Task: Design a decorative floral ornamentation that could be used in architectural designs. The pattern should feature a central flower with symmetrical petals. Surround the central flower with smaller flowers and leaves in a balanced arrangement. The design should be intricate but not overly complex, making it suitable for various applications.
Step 1622:
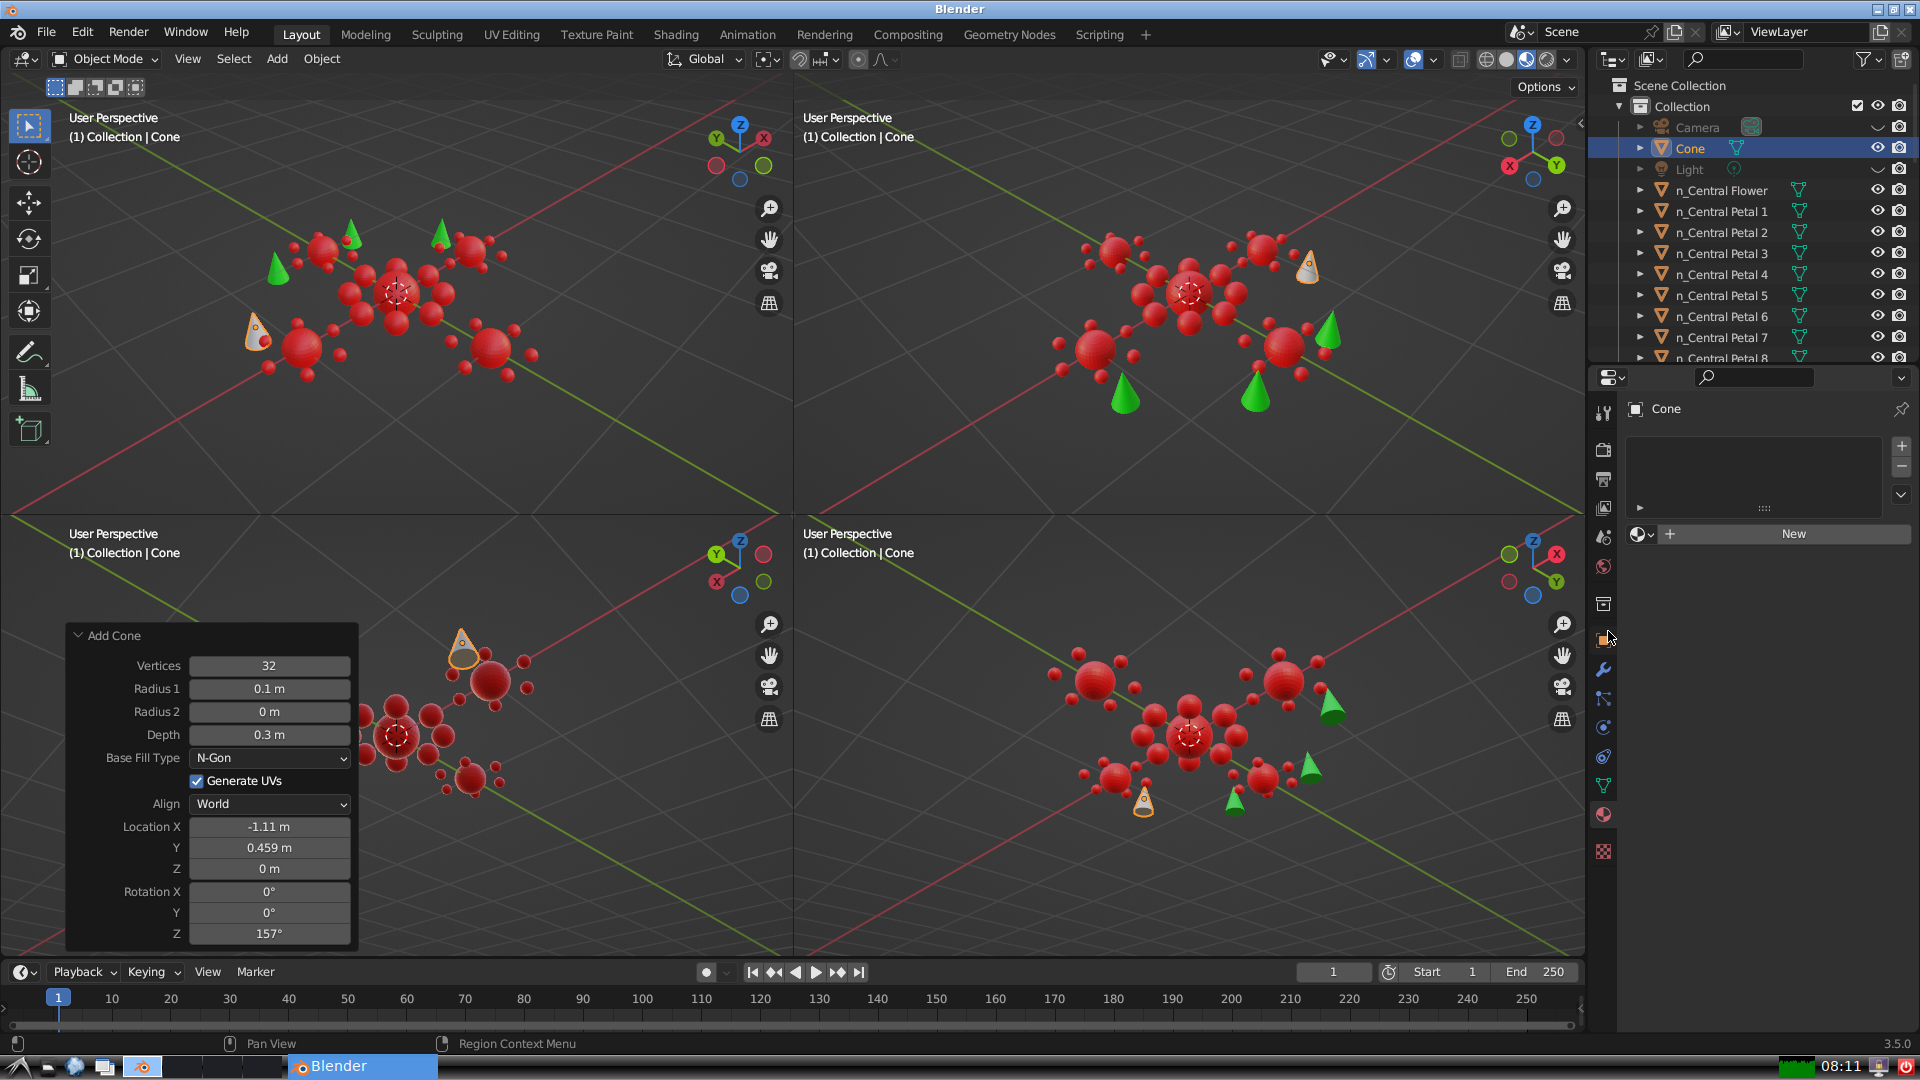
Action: click: no